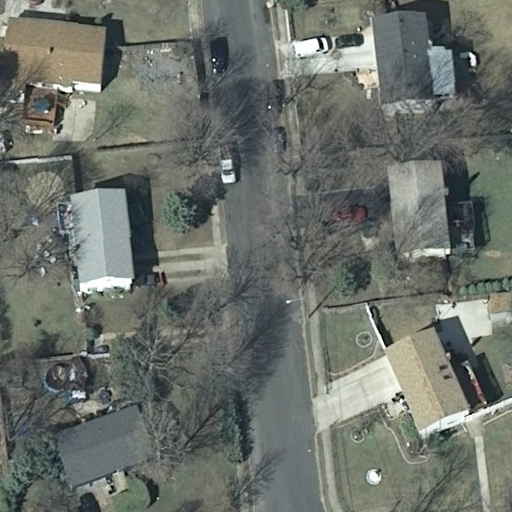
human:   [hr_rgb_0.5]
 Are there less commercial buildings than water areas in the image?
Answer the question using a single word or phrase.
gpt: no

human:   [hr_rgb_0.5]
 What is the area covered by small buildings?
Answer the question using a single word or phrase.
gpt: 0m2

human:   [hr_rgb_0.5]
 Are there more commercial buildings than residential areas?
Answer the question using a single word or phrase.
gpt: no

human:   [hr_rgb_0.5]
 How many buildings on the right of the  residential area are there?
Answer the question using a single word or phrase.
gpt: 6

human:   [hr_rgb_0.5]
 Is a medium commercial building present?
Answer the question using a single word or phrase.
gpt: no

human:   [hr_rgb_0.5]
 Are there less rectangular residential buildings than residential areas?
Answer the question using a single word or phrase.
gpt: no

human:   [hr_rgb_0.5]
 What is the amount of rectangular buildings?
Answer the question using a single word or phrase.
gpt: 2

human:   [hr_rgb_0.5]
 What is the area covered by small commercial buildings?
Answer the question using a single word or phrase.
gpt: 0m2

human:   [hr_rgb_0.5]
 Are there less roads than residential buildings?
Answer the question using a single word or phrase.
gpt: yes

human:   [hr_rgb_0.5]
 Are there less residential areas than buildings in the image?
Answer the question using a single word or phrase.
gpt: yes

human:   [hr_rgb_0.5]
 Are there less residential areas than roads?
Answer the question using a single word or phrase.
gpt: no

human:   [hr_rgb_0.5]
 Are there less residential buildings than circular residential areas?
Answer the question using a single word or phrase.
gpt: no

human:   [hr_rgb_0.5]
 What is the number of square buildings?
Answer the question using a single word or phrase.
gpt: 0

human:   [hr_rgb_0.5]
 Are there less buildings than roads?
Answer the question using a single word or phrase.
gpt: no

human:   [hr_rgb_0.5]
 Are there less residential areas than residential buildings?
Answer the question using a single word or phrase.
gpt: yes

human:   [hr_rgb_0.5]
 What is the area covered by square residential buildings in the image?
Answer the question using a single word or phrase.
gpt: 0m2

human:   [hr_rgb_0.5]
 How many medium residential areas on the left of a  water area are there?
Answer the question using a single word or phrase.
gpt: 0

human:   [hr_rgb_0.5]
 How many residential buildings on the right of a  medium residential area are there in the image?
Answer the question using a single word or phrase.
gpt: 0

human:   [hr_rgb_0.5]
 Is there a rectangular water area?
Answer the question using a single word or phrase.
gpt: no

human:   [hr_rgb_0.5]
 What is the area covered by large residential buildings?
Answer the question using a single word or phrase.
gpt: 0m2

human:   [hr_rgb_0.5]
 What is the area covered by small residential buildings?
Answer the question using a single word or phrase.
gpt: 0m2

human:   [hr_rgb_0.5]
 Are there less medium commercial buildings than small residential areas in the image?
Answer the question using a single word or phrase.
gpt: no

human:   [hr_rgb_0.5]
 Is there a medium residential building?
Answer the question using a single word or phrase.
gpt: yes

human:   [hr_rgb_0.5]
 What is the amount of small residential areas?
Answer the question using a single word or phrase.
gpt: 0

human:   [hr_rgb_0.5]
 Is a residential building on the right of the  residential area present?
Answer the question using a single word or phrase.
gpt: yes

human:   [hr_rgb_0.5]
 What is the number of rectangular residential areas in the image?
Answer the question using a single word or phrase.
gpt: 1

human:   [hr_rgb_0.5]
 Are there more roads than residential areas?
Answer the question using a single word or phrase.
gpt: no

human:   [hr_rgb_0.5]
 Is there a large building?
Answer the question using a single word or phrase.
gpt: no

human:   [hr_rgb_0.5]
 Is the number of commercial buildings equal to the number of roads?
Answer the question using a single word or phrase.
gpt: no

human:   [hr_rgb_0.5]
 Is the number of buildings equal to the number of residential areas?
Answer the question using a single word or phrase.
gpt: no

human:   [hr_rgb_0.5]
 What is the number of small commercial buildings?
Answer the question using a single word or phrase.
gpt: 0

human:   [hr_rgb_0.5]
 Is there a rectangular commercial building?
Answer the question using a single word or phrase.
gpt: no

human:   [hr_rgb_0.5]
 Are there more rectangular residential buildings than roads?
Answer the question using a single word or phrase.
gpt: yes

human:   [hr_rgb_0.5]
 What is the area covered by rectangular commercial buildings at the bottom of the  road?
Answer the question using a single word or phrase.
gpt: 0m2

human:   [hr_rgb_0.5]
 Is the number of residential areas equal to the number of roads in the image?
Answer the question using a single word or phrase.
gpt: yes

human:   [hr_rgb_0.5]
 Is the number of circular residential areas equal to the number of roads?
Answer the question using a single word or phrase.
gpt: no